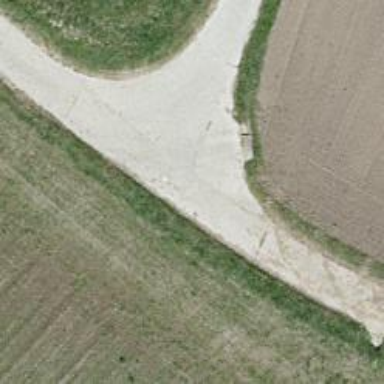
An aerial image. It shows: Concrete track.